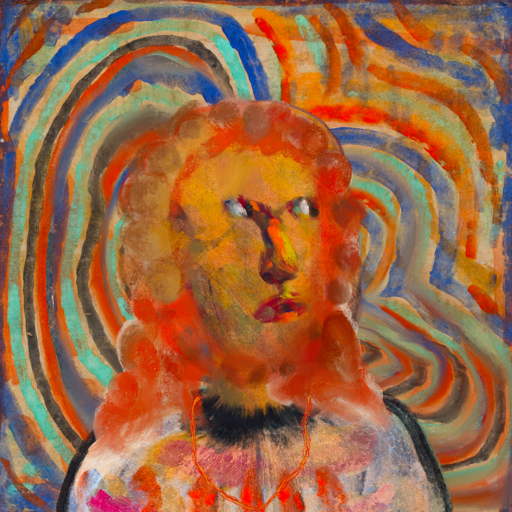
Background: Sisters, Head And Neck Side: Gypsy_Mother, Face Side: An_Impression, Bust: Childish, Hair Side: Rupkatha, Head Accessory: Blank, Second Necklace: Gypsy_Mother_2, Necklace: Blank, Baby: Blank